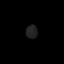
Tissue: skin
Cell type: Epithelial cells
Senescence score: 0.2736
Nuclear area (px): 146
Mean DAPI intensity: 34.13